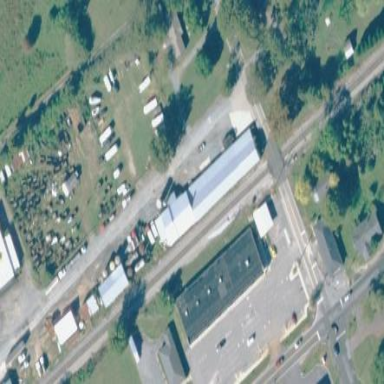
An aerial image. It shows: Building that houses agrarian shop.